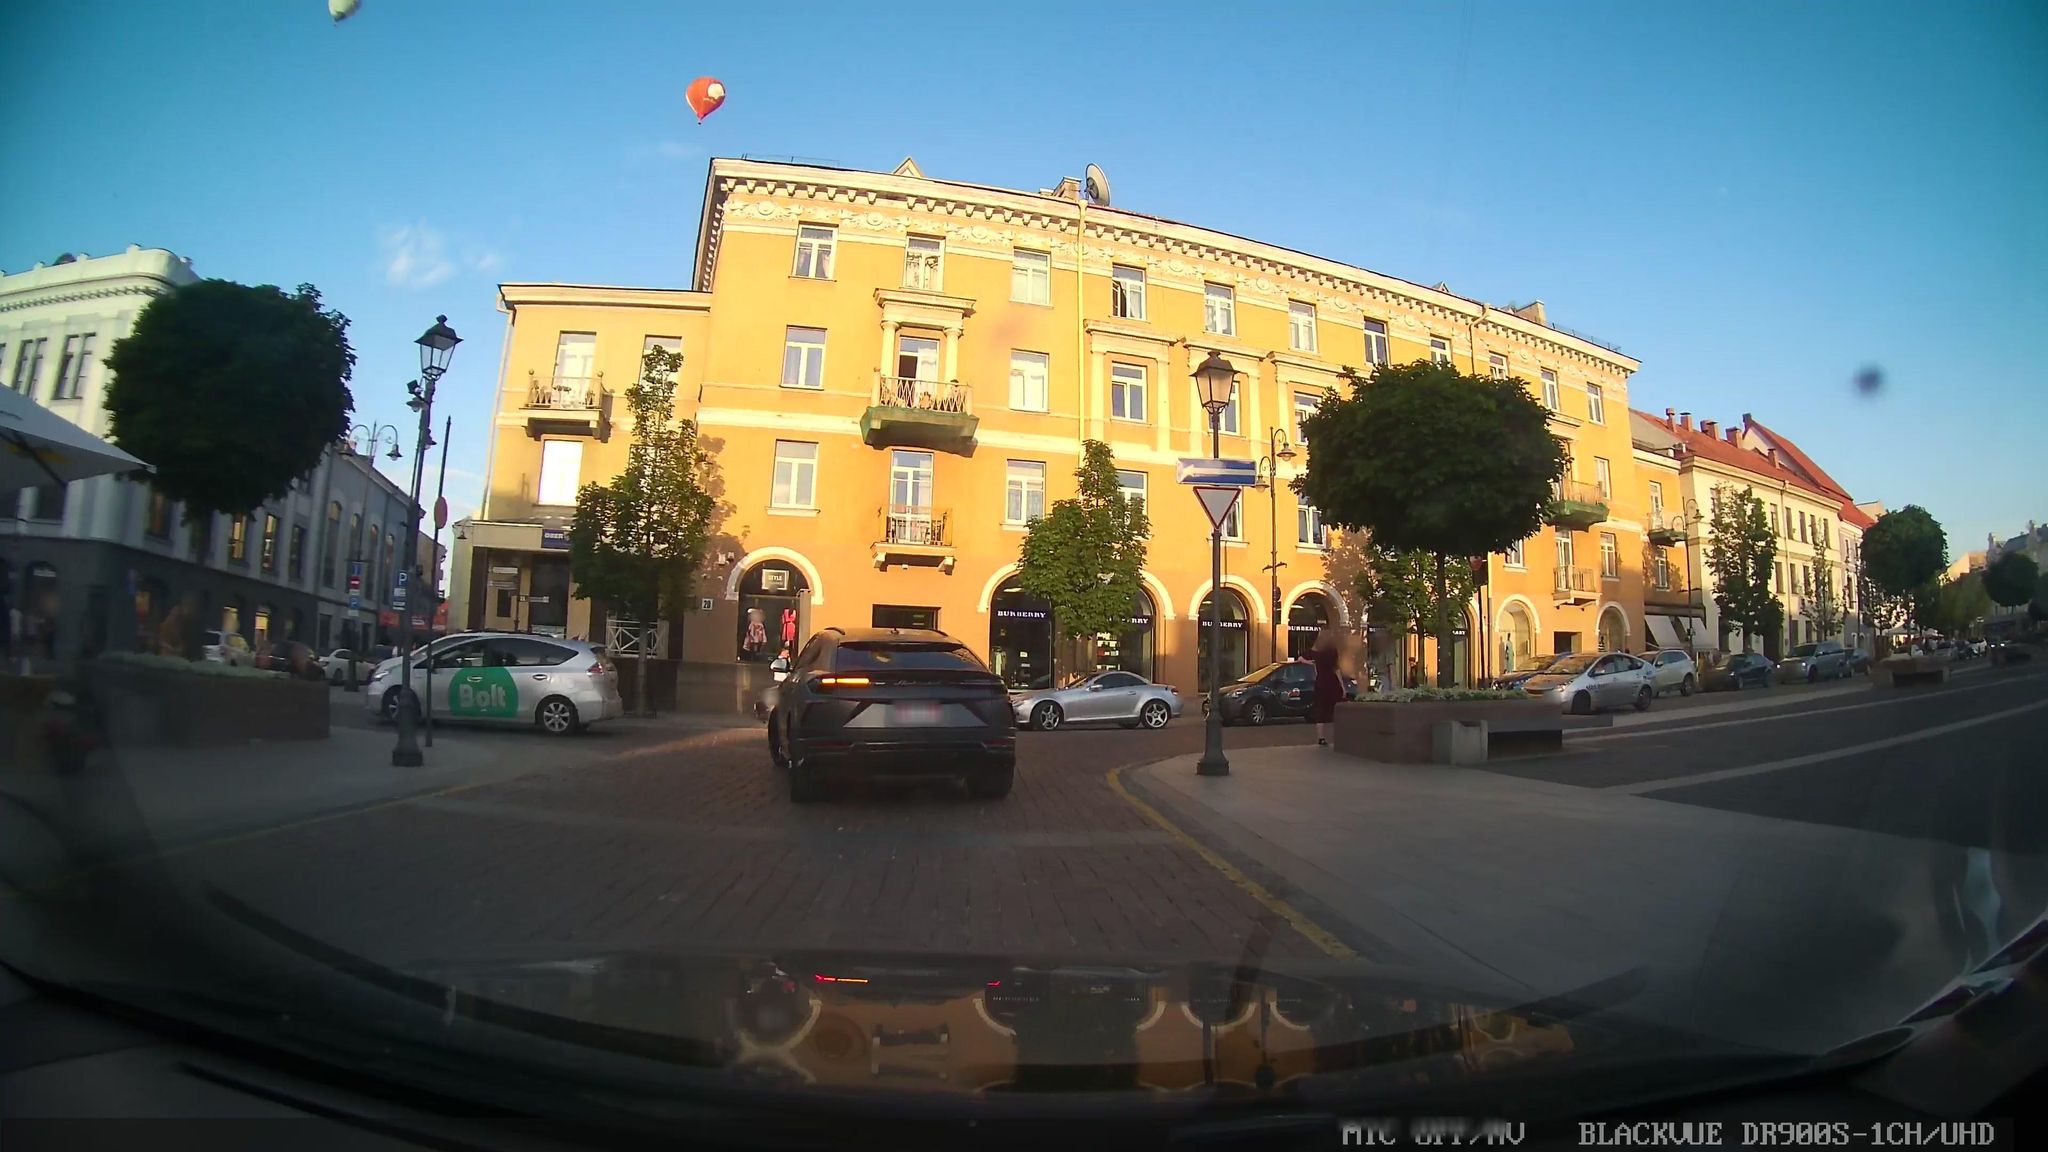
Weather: clear
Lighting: day
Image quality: good
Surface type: driving surface
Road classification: pedestrian, residential
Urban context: urban centre
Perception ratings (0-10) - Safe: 2.09, Lively: 8.75, Beautiful: 2.86, Boring: 6.19, Depressing: 0.91, Wealthy: 7.15